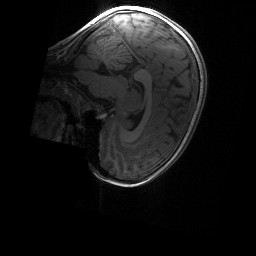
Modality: T1w
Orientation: sagittal
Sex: female
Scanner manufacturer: siemens
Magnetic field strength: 3 T
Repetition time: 1.9 s
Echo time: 0.00243 s